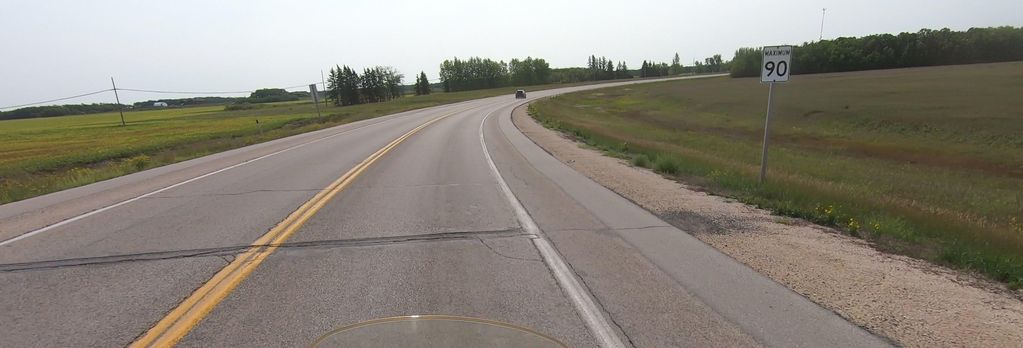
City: winnipeg